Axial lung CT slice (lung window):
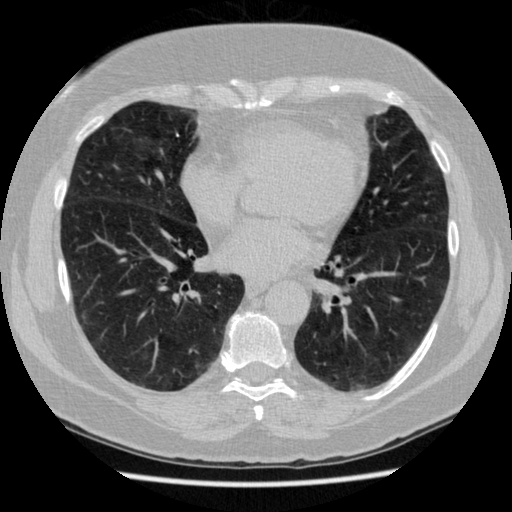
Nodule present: no